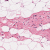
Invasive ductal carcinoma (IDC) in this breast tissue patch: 0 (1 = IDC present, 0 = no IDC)